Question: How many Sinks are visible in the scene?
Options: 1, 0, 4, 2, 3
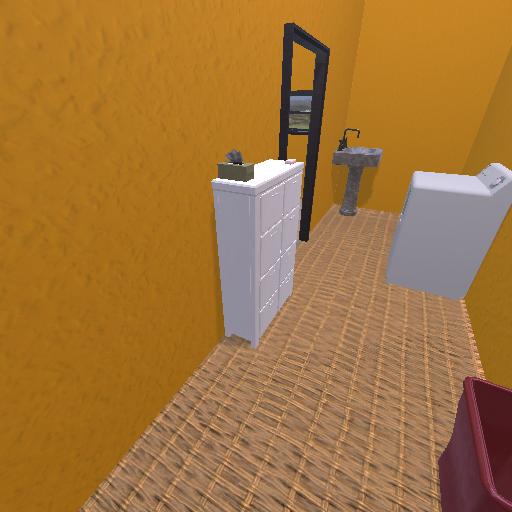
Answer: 1